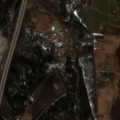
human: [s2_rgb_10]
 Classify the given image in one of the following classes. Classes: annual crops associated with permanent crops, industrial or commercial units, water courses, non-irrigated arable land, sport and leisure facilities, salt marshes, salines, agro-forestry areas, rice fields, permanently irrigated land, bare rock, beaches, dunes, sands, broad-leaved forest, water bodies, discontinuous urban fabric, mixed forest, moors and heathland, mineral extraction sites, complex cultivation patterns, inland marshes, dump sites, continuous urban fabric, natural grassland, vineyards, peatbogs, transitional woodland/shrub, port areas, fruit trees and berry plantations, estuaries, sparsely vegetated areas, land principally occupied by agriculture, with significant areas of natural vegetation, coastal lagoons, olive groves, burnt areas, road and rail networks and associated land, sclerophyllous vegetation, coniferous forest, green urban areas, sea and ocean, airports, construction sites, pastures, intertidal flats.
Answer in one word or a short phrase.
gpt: discontinuous urban fabric, non-irrigated arable land, mixed forest